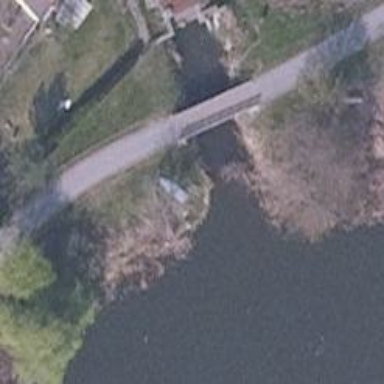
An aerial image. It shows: Path leading to bridge.